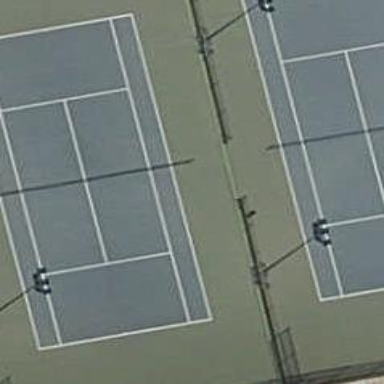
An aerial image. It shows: Tennis court on pitch.